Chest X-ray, AP view. Patient: 24 years old, sex M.
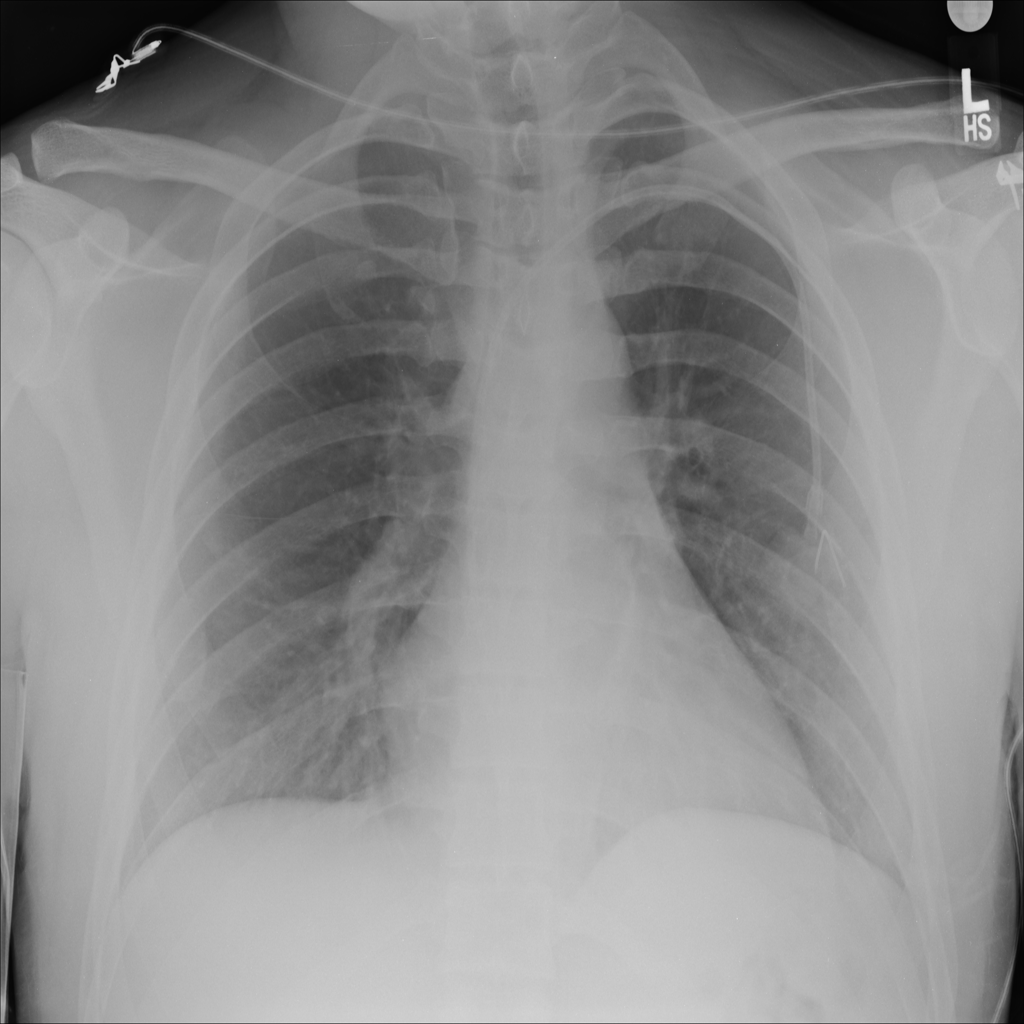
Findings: No Finding